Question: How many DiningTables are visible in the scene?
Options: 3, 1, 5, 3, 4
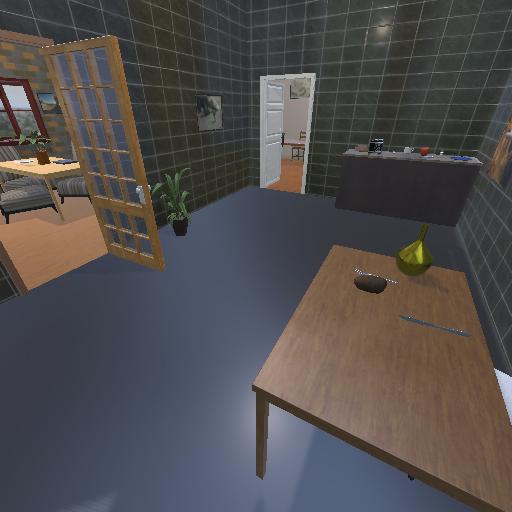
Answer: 3